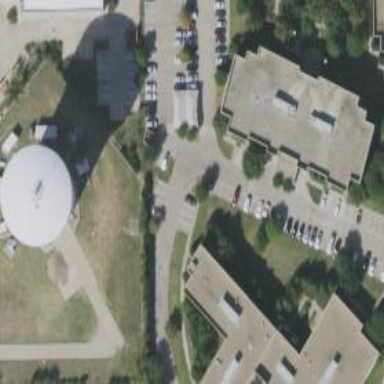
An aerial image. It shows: Commercial building with flat roof.